Interaction volume radius: 5 \u00c5
Interaction volume height: 20 \u00c5
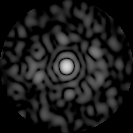
Disorder parameter: 0.8182